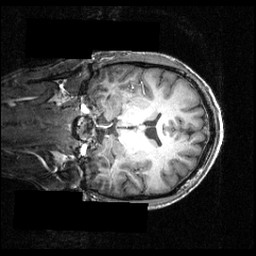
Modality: T1w
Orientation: coronal
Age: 21
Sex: male
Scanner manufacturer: siemens
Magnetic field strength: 3.951 T
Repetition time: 1.5 s
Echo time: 0.00335 s